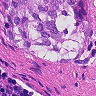
Metastatic tissue present: yes